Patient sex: M
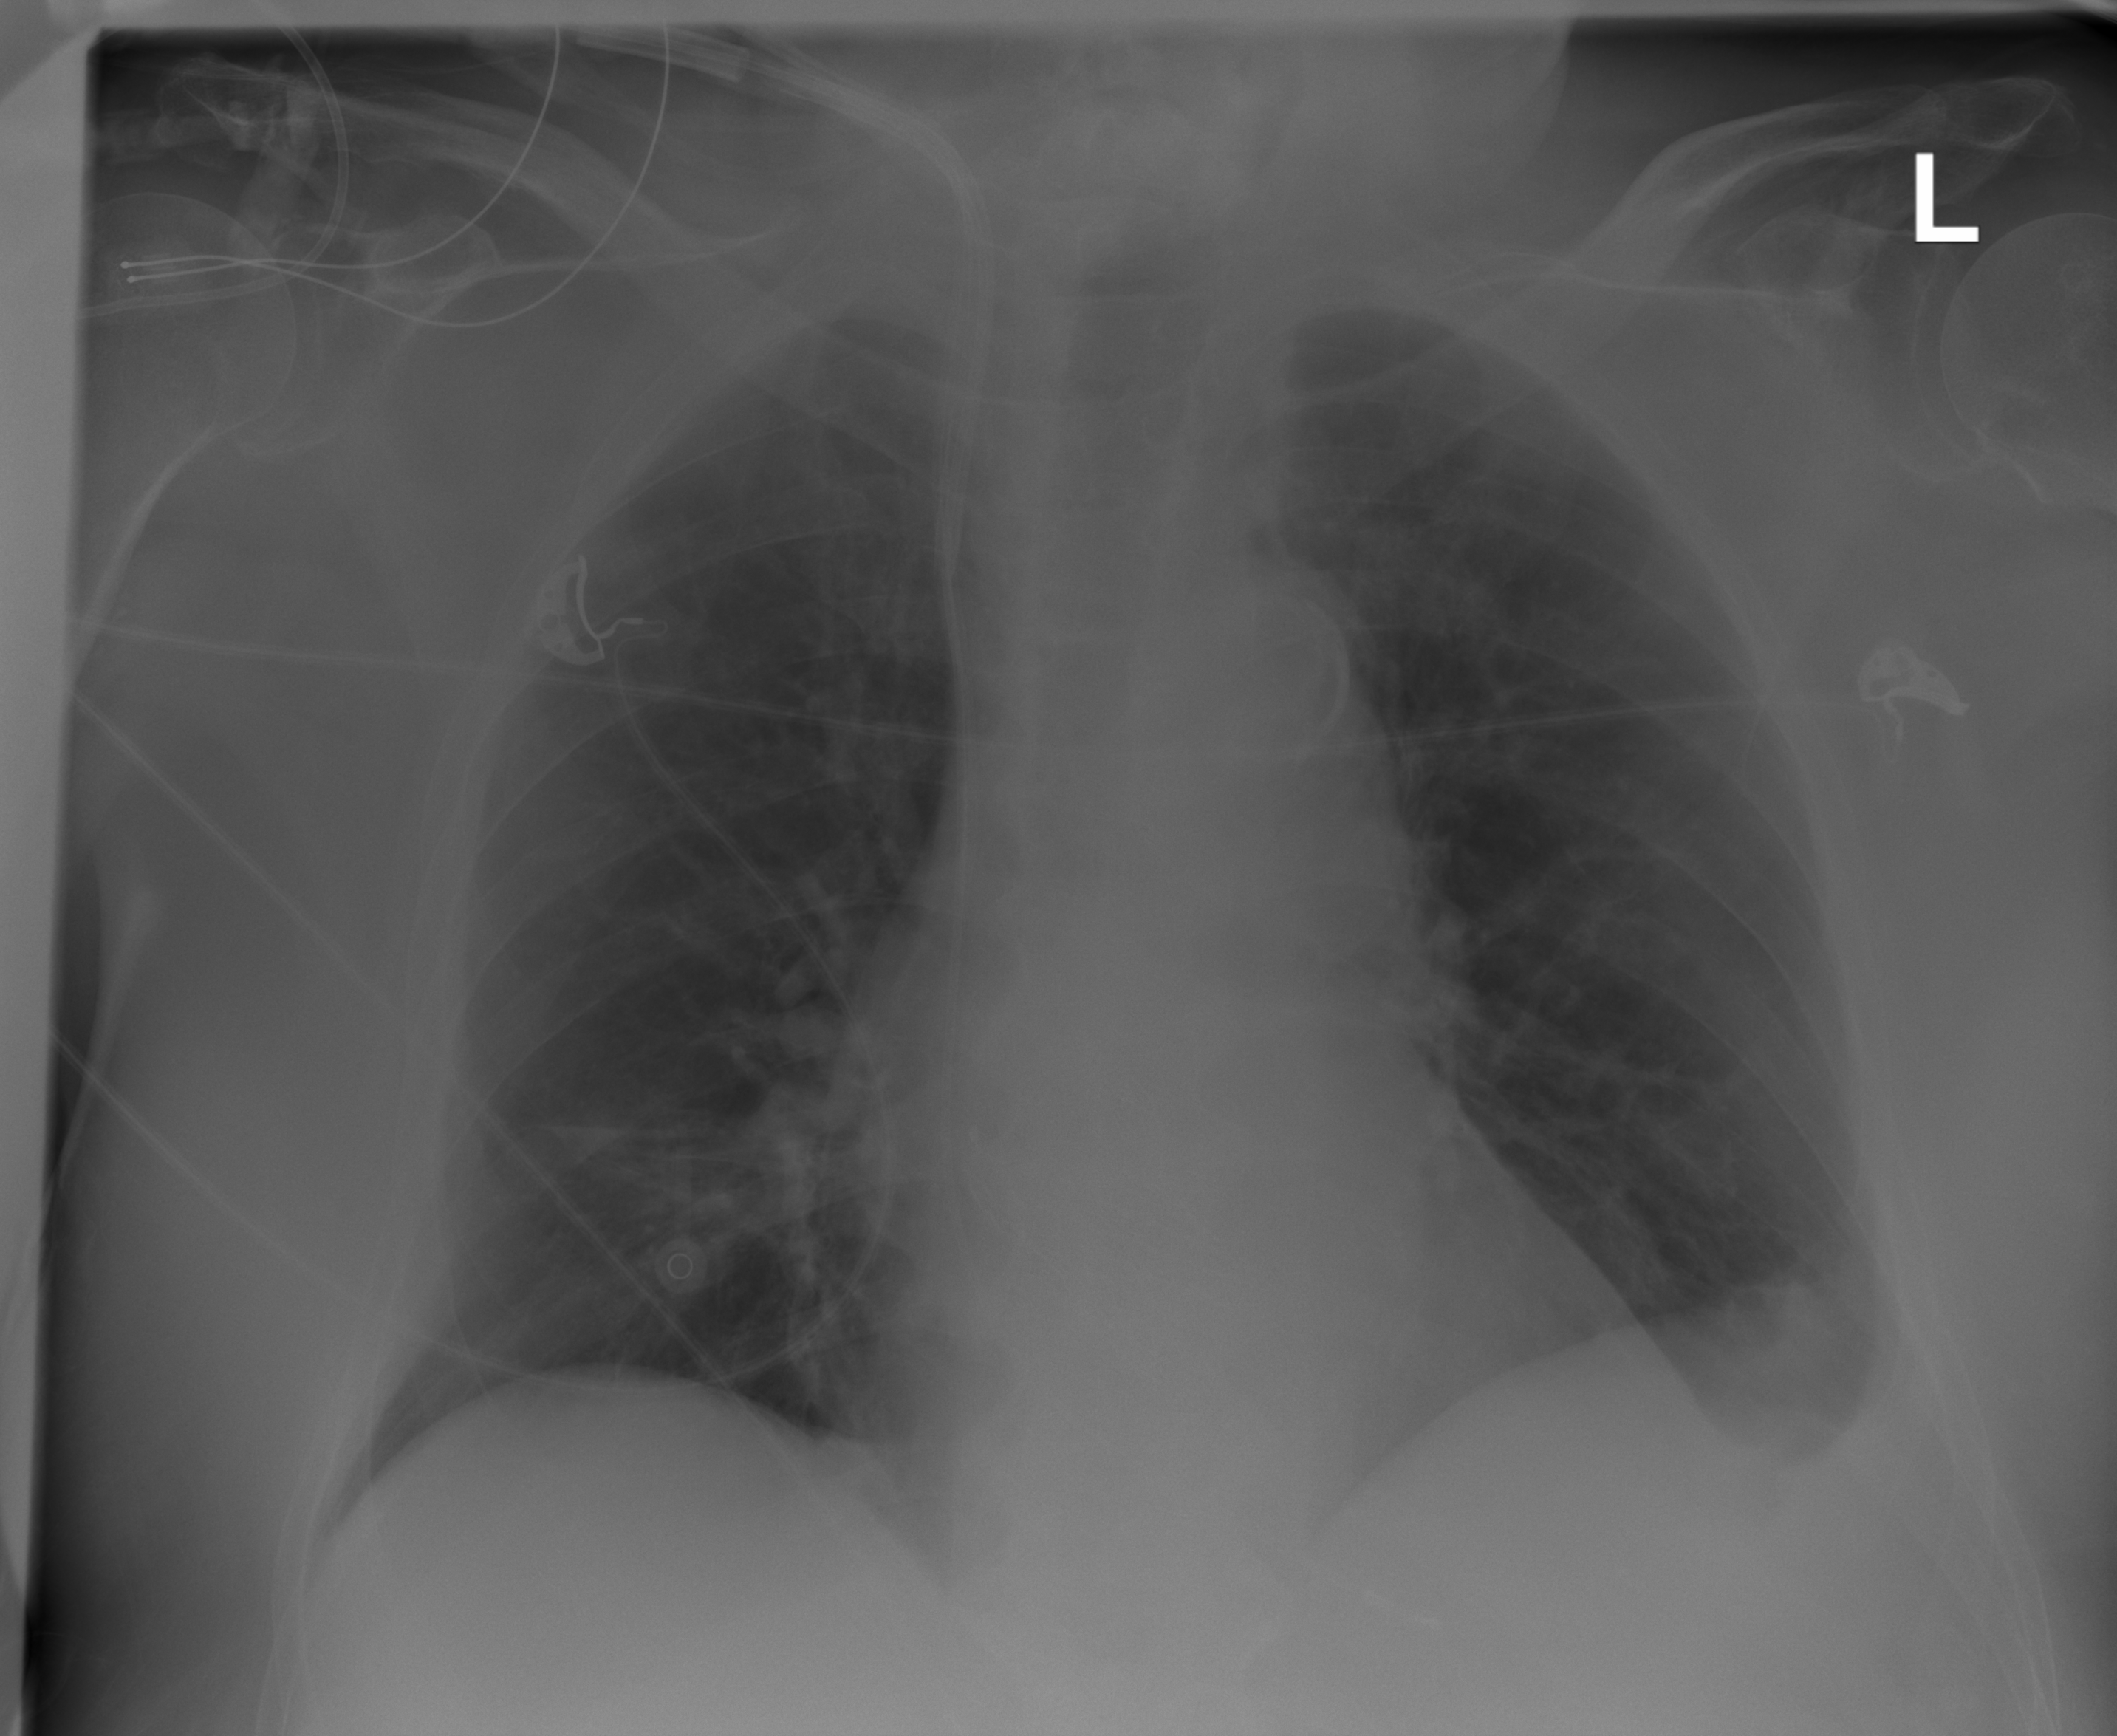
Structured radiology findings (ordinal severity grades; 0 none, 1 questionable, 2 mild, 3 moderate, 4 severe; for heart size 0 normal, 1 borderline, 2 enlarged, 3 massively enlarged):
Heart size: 2
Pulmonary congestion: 0
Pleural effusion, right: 0
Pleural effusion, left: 2
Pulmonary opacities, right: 0
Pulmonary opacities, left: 0
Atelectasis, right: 2
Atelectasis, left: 2